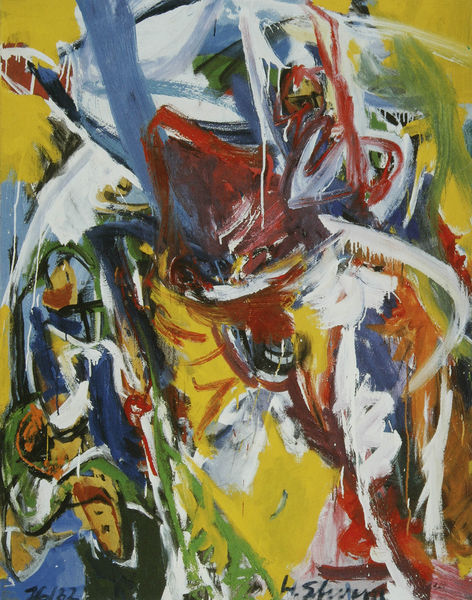
Künstler: Helmut Sturm
Institution: Im Besitz des Künstlers
Schlagwörter: blau, gelb, grün, mund, orange, schwarz, weiss, rot, mensch, signatur, pastos, abstrakt, sturm, wischtechnik